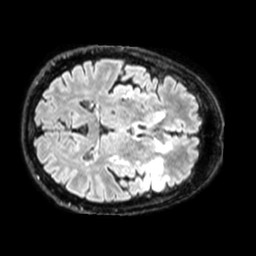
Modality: FLAIR
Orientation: axial
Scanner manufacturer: philips
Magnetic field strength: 1.5 T
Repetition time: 4.8 s
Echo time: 0.3326 s